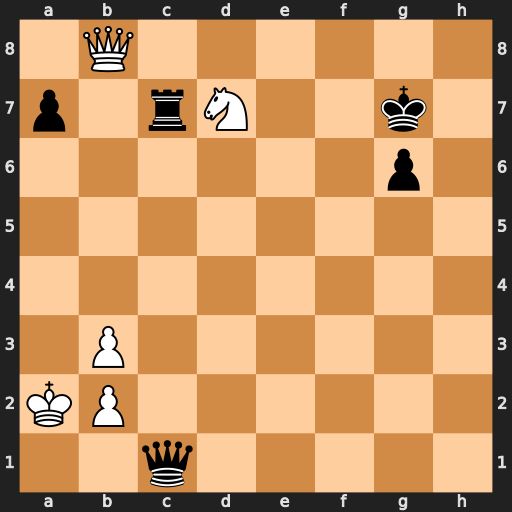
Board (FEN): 1Q6/p1rN2k1/6p1/8/8/1P6/KP6/2q5
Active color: w
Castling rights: -
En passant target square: -
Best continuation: Qf8+ Kh7 Nf6#